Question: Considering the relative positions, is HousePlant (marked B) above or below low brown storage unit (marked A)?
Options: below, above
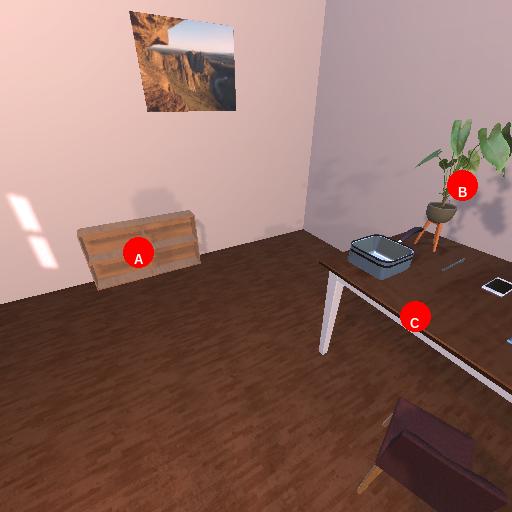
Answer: below